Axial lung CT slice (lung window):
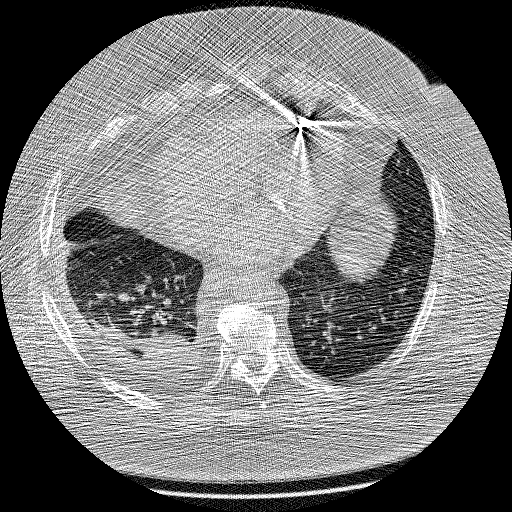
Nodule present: no